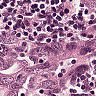
Metastatic tissue present: yes